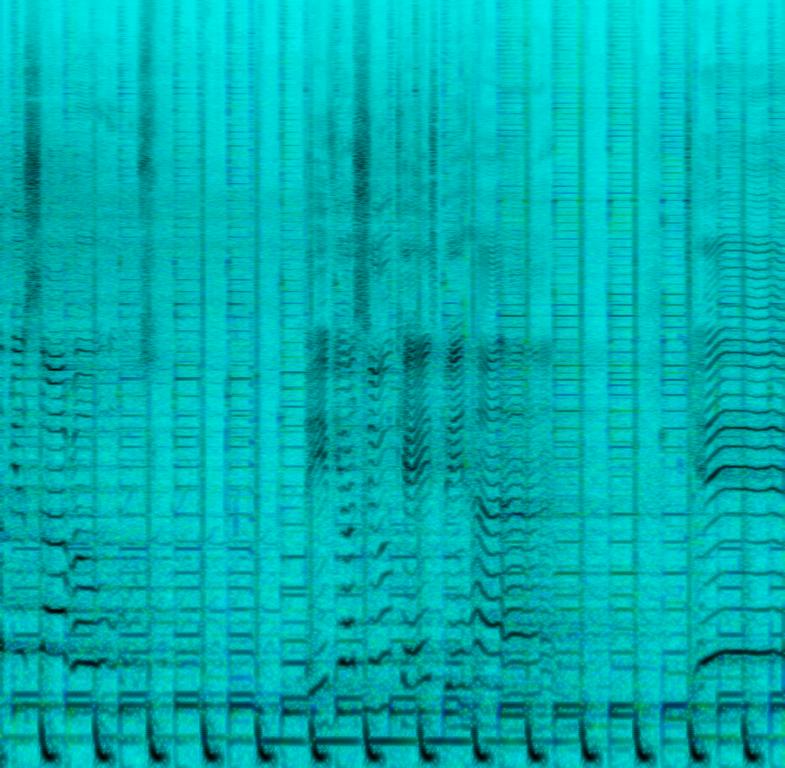
The Country Pop song features an echoing male vocal singing over offbeat acoustic rhythm guitar, punchy "4 on the floor" kick pattern and smooth bass. It sounds emotional, easygoing and passionate.